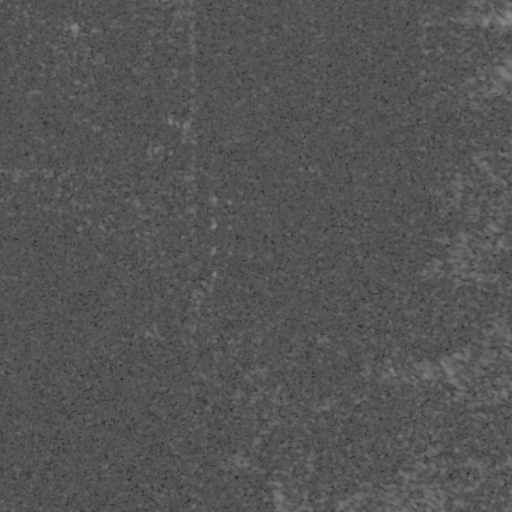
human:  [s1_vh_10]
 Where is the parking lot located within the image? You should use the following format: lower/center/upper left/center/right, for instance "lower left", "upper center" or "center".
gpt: The parking lot is located in the upper right of the image.
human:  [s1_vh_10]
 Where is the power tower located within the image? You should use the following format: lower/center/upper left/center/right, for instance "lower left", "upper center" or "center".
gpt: The power tower is located in the upper right of the image.
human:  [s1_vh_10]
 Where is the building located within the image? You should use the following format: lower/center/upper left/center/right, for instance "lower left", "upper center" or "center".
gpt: The building is located in the upper center of the image.
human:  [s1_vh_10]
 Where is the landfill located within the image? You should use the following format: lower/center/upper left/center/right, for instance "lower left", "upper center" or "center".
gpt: There is no landfill in the image.

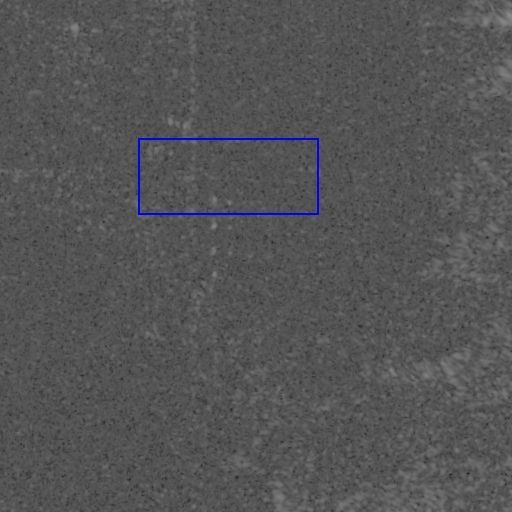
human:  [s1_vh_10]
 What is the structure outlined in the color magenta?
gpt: There is no magenta outline.
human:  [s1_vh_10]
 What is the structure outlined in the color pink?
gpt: There is no structure outlined in pink.